Question: I am developing an app in which I want to use segmented control with a radius corner.
With 'setCornerRadius' and 'setBorderColor', I have set corner radius and color.
But problem is Its looks as below image.
I have 'setbackgroundColor' of segmented control as clear color.
But it is not working.

Thank you in advance.
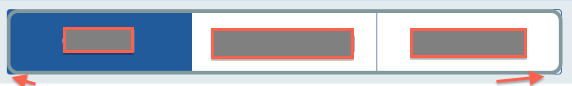
Answer: Set the 'clipsToBounds' property to 'YES'